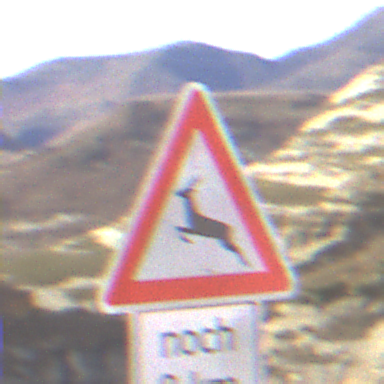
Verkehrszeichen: WildwechselRechts
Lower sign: LaengeEinerStrecke4
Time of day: MorningAfternoon
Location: Outdoor (Nature)
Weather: PartlyCloudy
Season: NotSpecified
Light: Natural